Question: I am trying to retrive data from my table. But it always returns (null). Here is my code
'''
-(NSString *)filePath
{
NSArray *paths=NSSearchPathForDirectoriesInDomains(NSDocumentDirectory, NSUserDomainMask, YES);
NSString *documentDir=[paths objectAtIndex:0];
return [documentDir stringByAppendingPathComponent:@"database.sql"];
}
-(void)openDB
{
//sqlite#_open
if(sqlite3_open([[self filePath]UTF8String], &newDB)!=SQLITE_OK)
{
sqlite3_close(newDB);
NSAssert(0,@"Database fialed to open");
}
}
-(void)readAttendeesFormeetingId:(NSInteger)mId
{
NSLog(@"readAttendeesFormeetingId==> %d",mId);
sqlite3_stmt *stmtAgenda=nil;
attendeesArray = [[NSMutableArray alloc]init];
SQLiteConnClass *objsqlite1=[[SQLiteConnClass alloc]init];
newdb=[objsqlite1 openDB];
if (stmtAgenda==nil) {
const char *sql1 = "SELECT DISTINCT name FROM MeetingAttendees where meetingId= ? AND isPresent = 1";
if (sqlite3_prepare_v2(newdb, sql1, -1, &stmtAgenda, NULL) != SQLITE_OK) {
NSAssert1(0, @"Error: failed to prepare statement with message '%s'.", sqlite3_errmsg(newdb));
}
}
sqlite3_bind_int(stmtAgenda, 1, mId);
while(sqlite3_step(stmtAgenda) == SQLITE_ROW) {
const char *agendaTitle=(const char *)sqlite3_column_text(stmtAgenda,4);
NSString *stragendaTitle=agendaTitle == NULL ? nil:[[NSString alloc] initWithUTF8String:agendaTitle];
//NSString *stragendaTitle = [[NSString alloc] initWithUTF8String:(const char *) sqlite3_column_text(stmtAgenda, 4)];
NSLog(@"agendaTitle %@",stragendaTitle);
[attendeesArray addObject:stragendaTitle];
[stragendaTitle release];
}
// Reset the statement for future reuse.
sqlite3_reset(stmtAgenda);
sqlite3_close(newDB);
}
'''
Here is my table structure

I have name values in my table. Any of the row doesn't contain null value. Still I am getting null result.
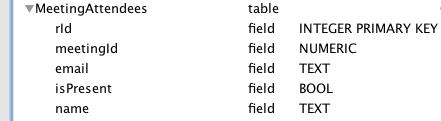
Answer: Your SELECT statement is returning a table that has only one column (the distinct name column from MeetingAttendees), but your sqlite3_column_text call is trying to read from column index 4. Try to change the 4 to 0 and see if it returns the data you need.